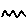
Label: zigzag